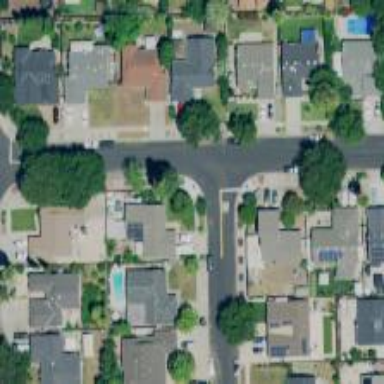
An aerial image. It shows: Residential road with separate sidewalk.